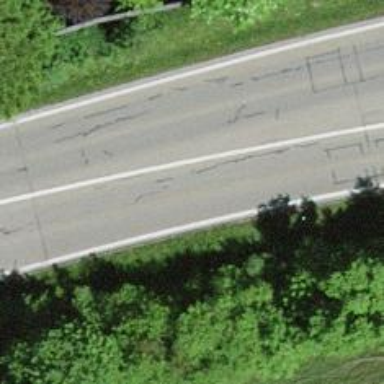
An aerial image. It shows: Asphalt trunk highway.